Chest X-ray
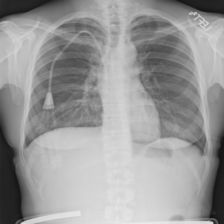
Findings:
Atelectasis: negative
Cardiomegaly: negative
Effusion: negative
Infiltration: negative
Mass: negative
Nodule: negative
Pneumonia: negative
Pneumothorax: negative
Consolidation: negative
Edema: negative
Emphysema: negative
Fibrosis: negative
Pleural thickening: negative
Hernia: negative